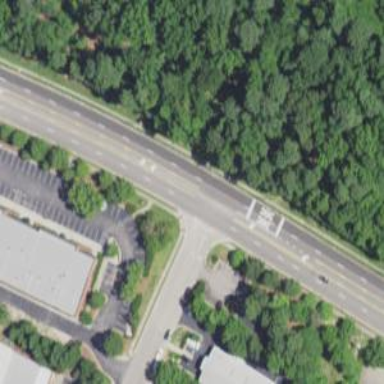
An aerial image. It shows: Unmarked road crossing.